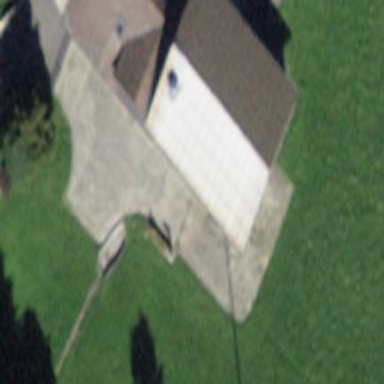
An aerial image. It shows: Barn.